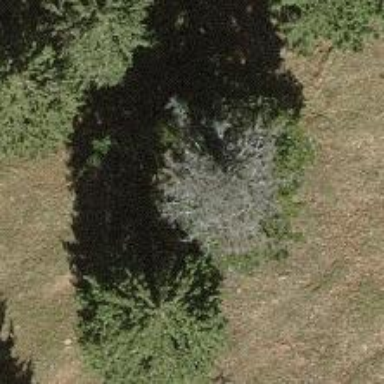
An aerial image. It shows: Single tag "natural: tree."